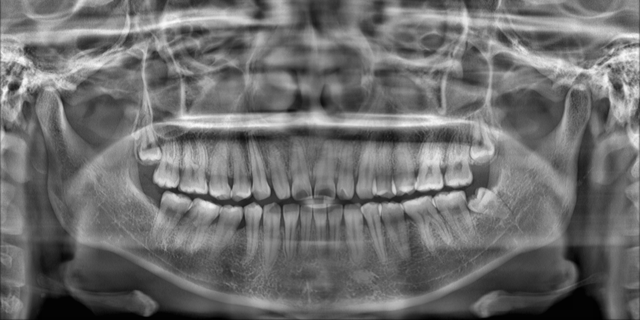
adult